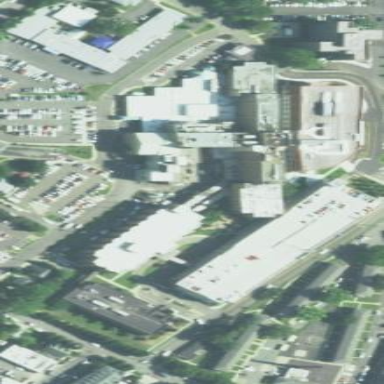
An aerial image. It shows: Multi-storey parking building.